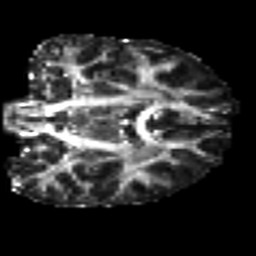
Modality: FA
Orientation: coronal
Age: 23
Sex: female
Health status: healthy
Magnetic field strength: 3 T
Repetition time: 8.4 s
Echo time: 0.0926 s